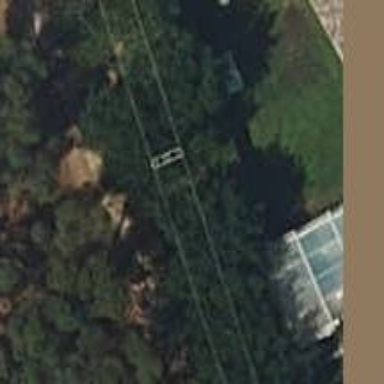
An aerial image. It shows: Minor power line.